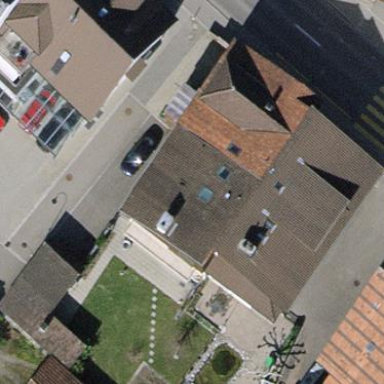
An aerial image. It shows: Terrace building.